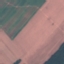
Land use / land cover class: AnnualCrop